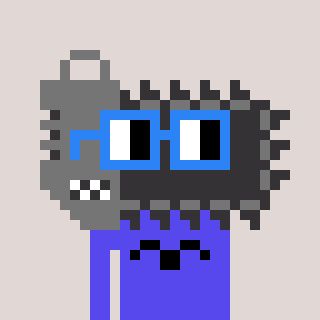
a pixel art character with square blue glasses, a chainsaw-shaped head and a computerblue-colored body on a warm background